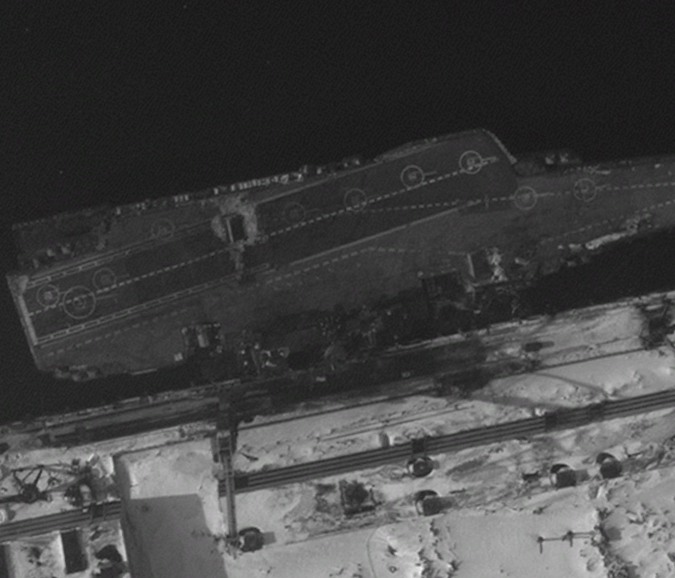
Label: Kuznetsov-class_aircraft_carrier